Aerial crown-view tile of a tropical tree (Barro Colorado Island, Panama), acquired 20250915:
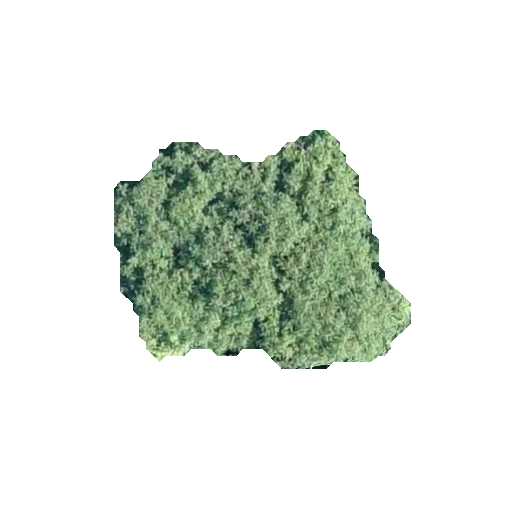
Species: Astronium graveolens
GBIF accepted scientific name: Astronium graveolens
Crown area: 74.902 m²